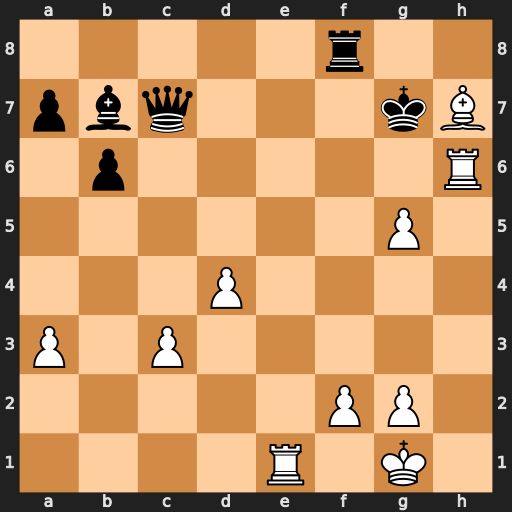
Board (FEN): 5r2/pbq3kB/1p5R/6P1/3P4/P1P5/5PP1/4R1K1
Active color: w
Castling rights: -
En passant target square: -
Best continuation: Bb1 Rh8 Ree6